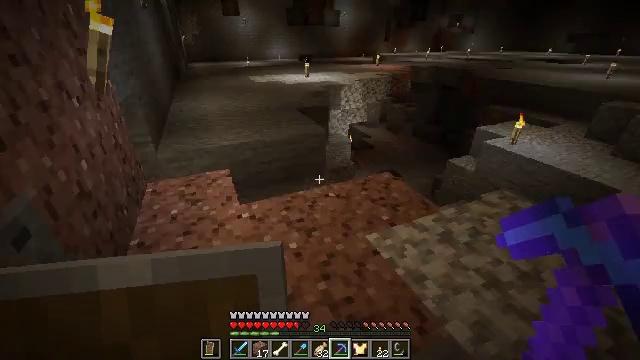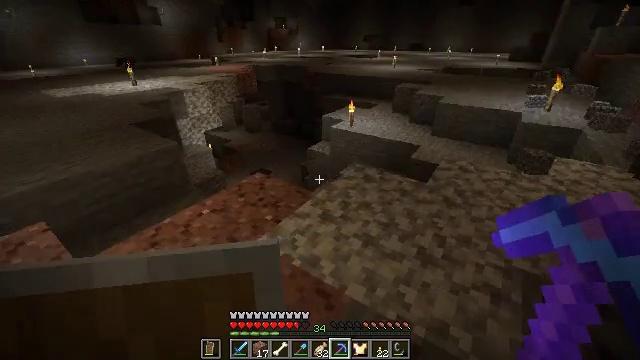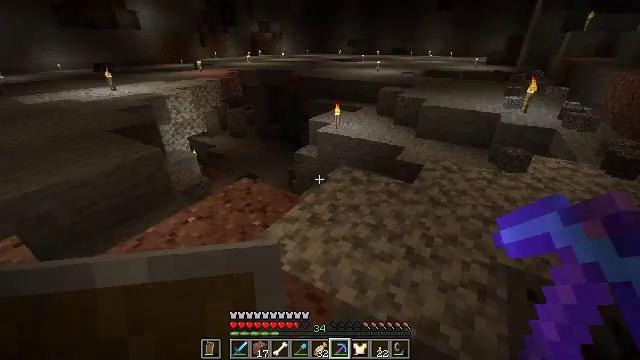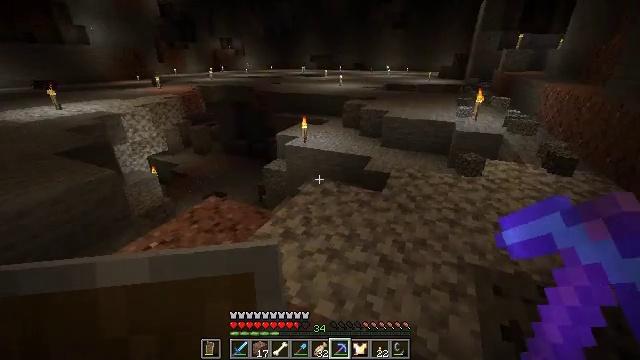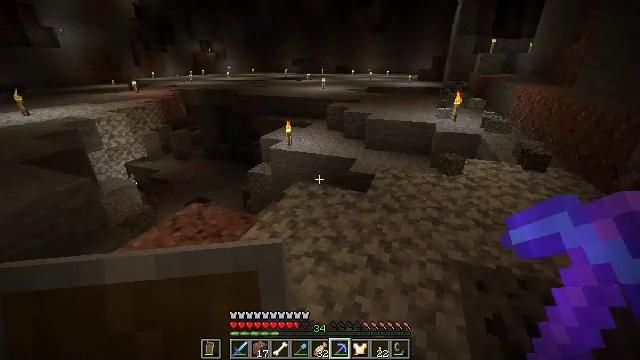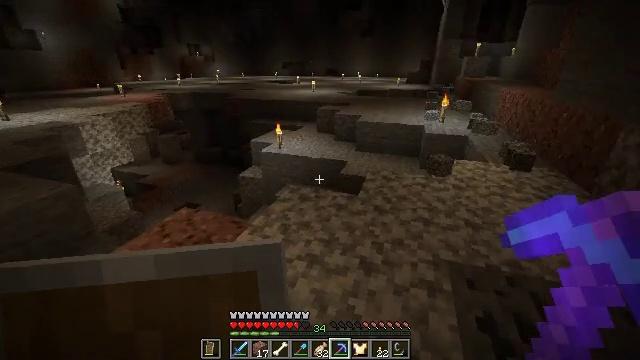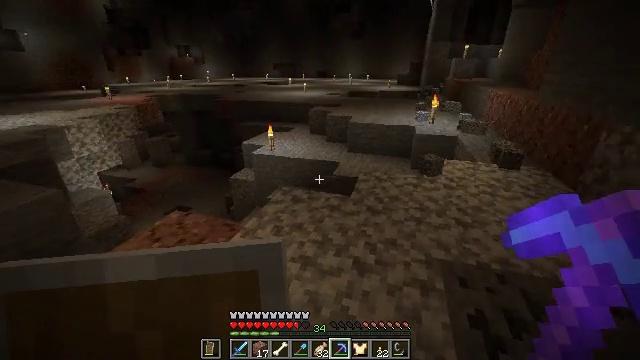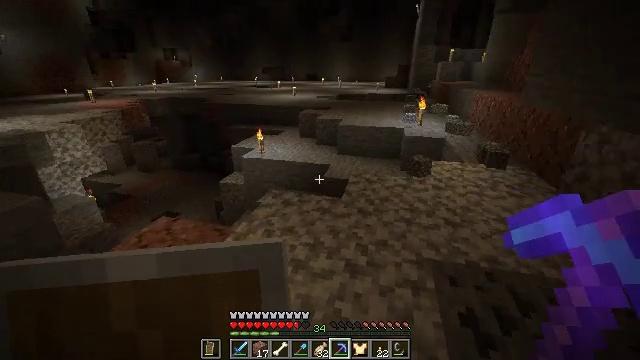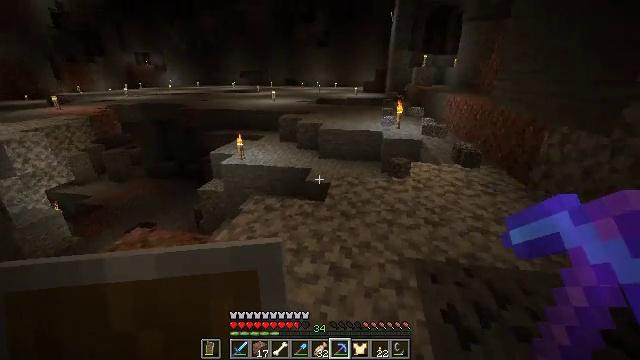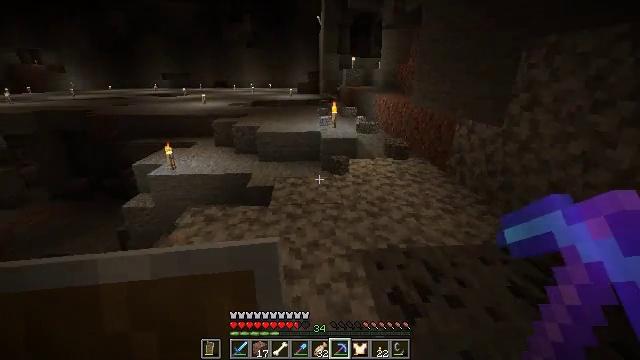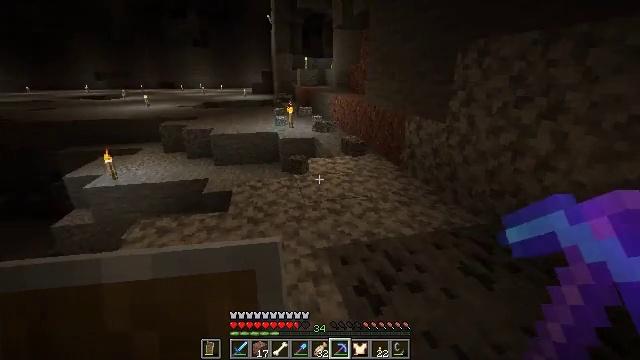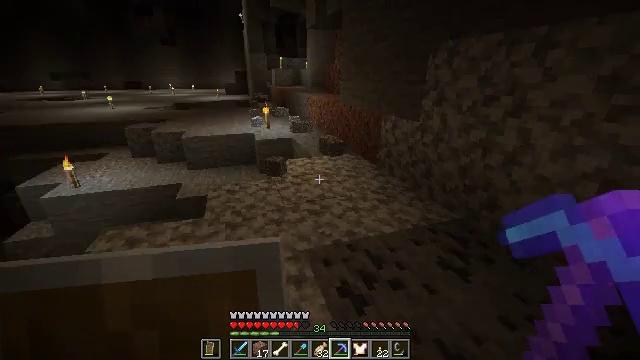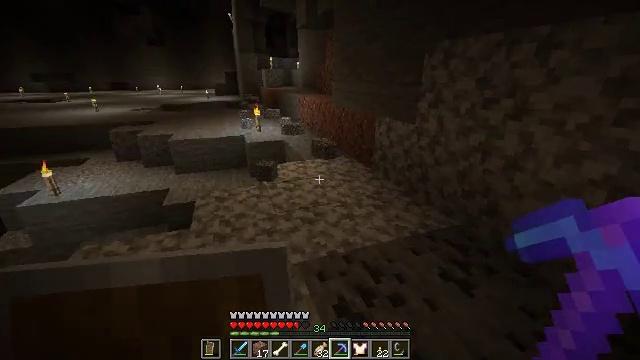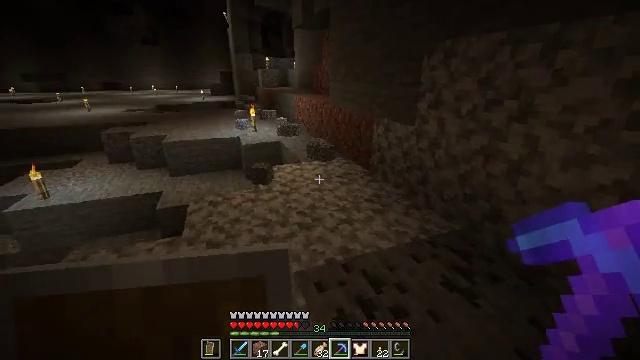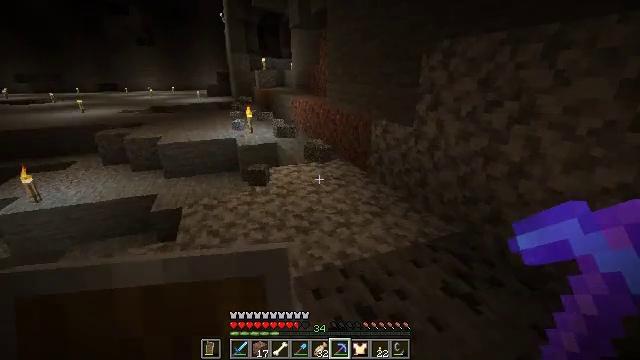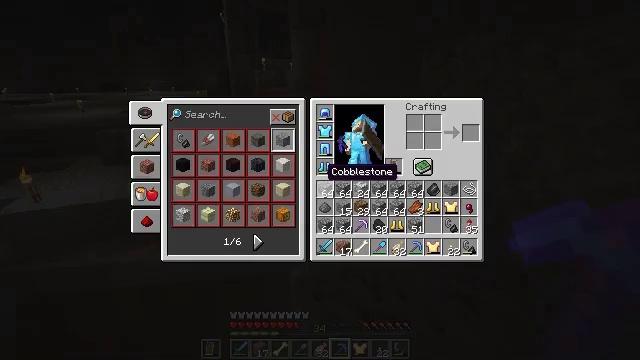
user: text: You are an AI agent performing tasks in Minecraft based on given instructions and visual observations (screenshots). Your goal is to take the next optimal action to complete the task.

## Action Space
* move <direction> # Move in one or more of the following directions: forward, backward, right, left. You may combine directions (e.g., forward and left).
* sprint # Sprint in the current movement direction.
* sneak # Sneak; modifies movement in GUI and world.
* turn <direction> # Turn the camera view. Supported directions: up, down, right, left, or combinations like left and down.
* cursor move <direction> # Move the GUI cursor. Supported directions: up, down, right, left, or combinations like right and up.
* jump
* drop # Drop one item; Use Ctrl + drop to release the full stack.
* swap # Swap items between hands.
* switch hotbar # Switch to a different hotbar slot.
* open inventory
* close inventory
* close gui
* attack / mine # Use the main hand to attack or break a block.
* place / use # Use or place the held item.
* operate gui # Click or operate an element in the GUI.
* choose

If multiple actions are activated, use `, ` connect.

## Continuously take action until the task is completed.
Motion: motion action
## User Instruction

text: Drop a golden chestplate.
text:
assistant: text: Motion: turn right
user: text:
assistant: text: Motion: turn right
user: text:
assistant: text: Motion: turn right and up
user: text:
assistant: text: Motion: turn right
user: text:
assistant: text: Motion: turn right
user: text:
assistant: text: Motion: turn right
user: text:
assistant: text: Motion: turn right
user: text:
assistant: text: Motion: turn right
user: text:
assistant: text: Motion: turn right
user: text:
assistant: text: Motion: turn right
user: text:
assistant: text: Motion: move forward, turn right
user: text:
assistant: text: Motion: move forward, turn right
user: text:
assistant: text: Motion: no_op
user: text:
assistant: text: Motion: no_op
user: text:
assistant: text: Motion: open inventory
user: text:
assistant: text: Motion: open inventory
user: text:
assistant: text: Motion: open inventory
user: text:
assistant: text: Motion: no_op
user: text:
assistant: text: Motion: close inventory
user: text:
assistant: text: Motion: close inventory
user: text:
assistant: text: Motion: no_op
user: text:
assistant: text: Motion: no_op
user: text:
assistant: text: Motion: move forward
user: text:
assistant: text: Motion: move forward
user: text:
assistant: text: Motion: no_op
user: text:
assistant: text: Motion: no_op
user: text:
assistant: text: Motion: move forward
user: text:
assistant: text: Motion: move forward
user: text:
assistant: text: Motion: move forward, turn left and down
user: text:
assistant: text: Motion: move forward, turn left and down